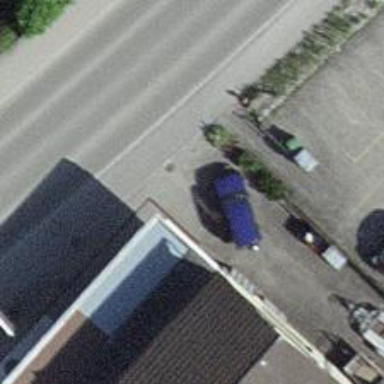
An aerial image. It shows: Fuel station.